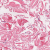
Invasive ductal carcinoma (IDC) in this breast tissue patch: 0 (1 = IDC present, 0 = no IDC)